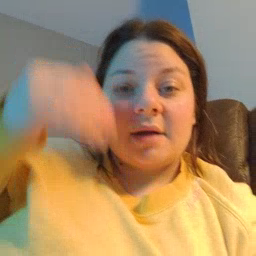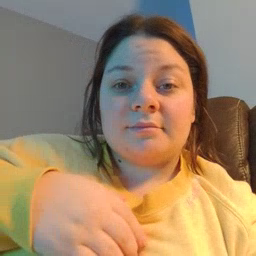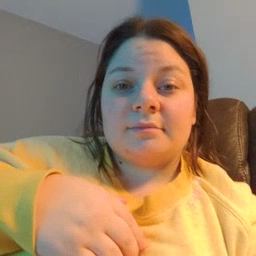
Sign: head